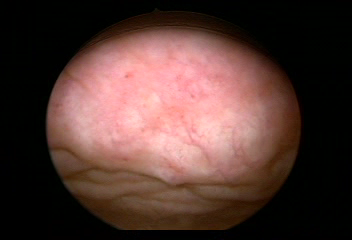
Modality: WLC
Class: Normal mucosa
Bladder cancer association: No